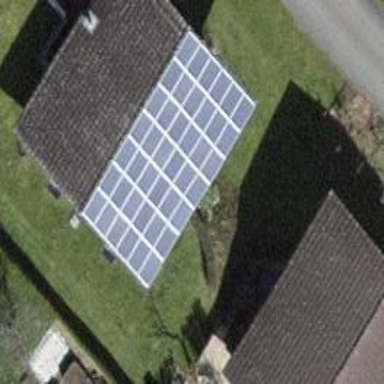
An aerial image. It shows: Solar power generator.